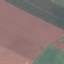
Label: AnnualCrop